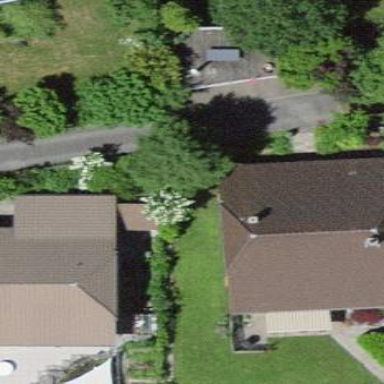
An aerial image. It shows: Detached building with half-hipped roof.